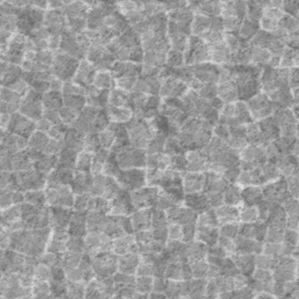
Label: frost